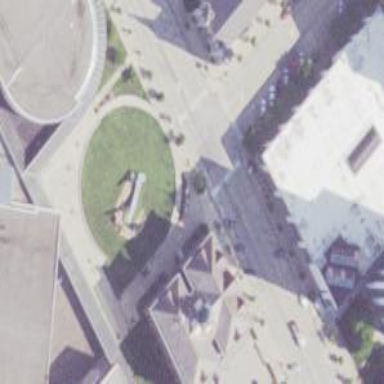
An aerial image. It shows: Public town hall building.